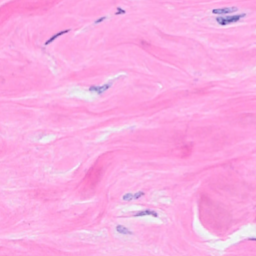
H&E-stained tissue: Breast